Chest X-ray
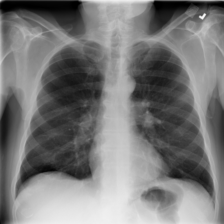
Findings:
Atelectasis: negative
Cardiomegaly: negative
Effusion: negative
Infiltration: negative
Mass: negative
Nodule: negative
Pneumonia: negative
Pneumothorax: negative
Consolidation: negative
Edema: negative
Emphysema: negative
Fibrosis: negative
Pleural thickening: negative
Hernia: negative